Question: I am looking to render a 2 column report as a stand-alone HTML file using R and Markdown only. I am very new to markdown within R, so I need some help with the layout.
The image below displays the layout of what I would like to render using RMarkdown.

The HTML is on the left hand side and some data along the right hand side.
The <URL> can be found here:
Note: I used the 'pander' package to create the table using the following command:
'''
pandoc.table(df, style="rmarkdown")
'''
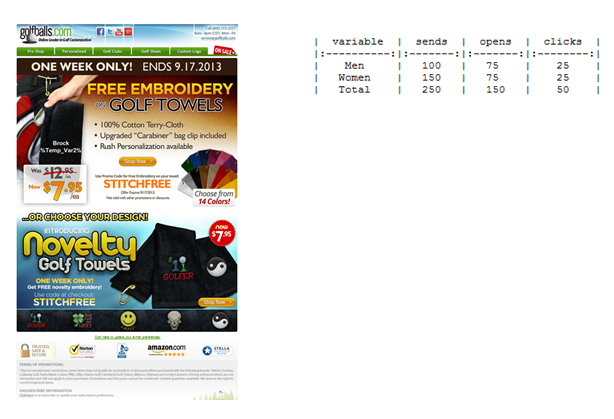
Answer: Although this is not a perfect solution, it is a place to get started: Yihui recently added HTML templates to knitr, and docco is a example two-column page: <URL> .
You can see the template file used for that output here: <URL>.
Alternatively, you can try placing inline HTML right in your R Markdown chunks, but this is terribly hacky and you might feel like a bad person for doing it. We use 'results='asis'' so that the 'cat'ed HTML is rendered properly, and 'out.extra=''' to ensure that the HTML used to generate the figures is generated right away, rather than the Markdown language for image inclusion.
'''
'''{r two-column, results='asis', echo=FALSE, out.extra=''}
library(knitr)
cat("<table class='container'><tr>")
cat("<td>")
plot( rnorm(10) )
cat("</td>")
cat("<td>")
kable( rnorm(10), format="html" )
cat("</td>")
cat("</tr></table>")
'''
'''
Calling 'knit' on that should produce a 2 column layout for that particular chunk (although without any nice styling for the table; you might add that in yourself with some CSS)